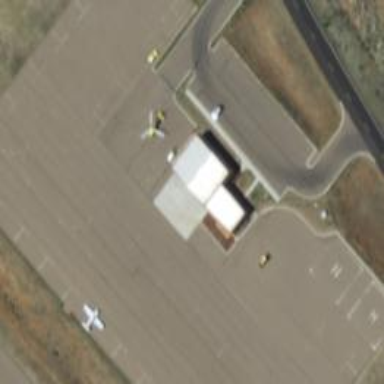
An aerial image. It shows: Apron at the airport.